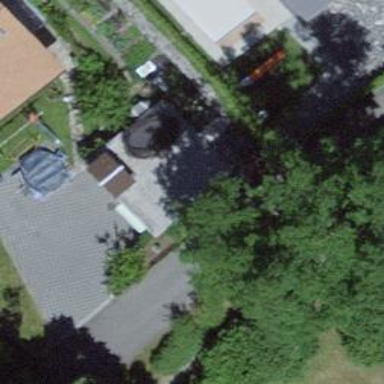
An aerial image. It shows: Garage building.